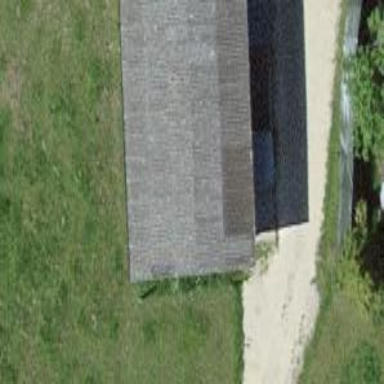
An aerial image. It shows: Rural barn.